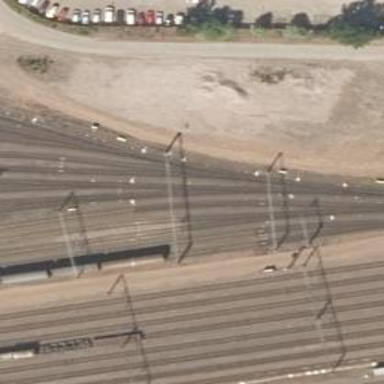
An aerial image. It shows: Railway signal.